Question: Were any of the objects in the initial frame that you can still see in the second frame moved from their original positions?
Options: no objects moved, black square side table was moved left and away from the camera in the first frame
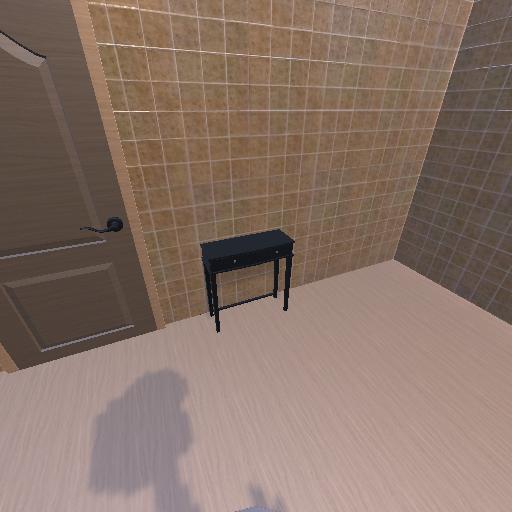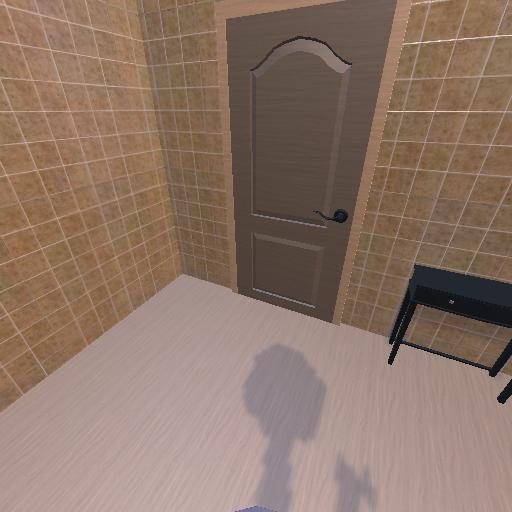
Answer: no objects moved